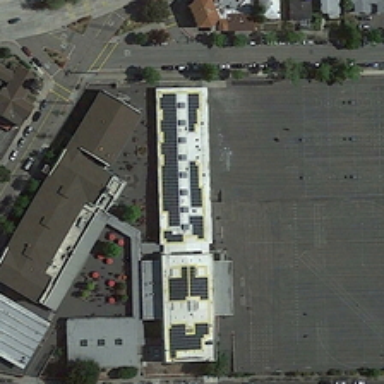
Some buildings and green trees are in a school .